Question: How to create form slider like the screenshot.

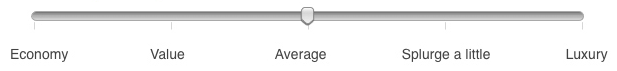
Answer: You can use jquery selecttoUIslider component. This component takes the select form elements and generates a jquery UI Slider element.
Here is an example from page.
'''
<select name="optiontype" id="idselect">
<option value="Economy">Economy</option>
<option value="Value">Value</option>
<option value="Average" selected="selected">Average</option>
<option value="Splurge a little">Splurge a little</option>
<option value="Luxury">Luxury</option>
</select>
'''
'''
$('#idselect').selectToUISlider();
'''
You can check the demo page <URL>
and Download the code from <URL>